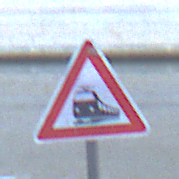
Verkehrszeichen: Bahnuebergang
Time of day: SunriseSunset
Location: Outdoor (Urban)
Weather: Clear
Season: NotSpecified
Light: Natural